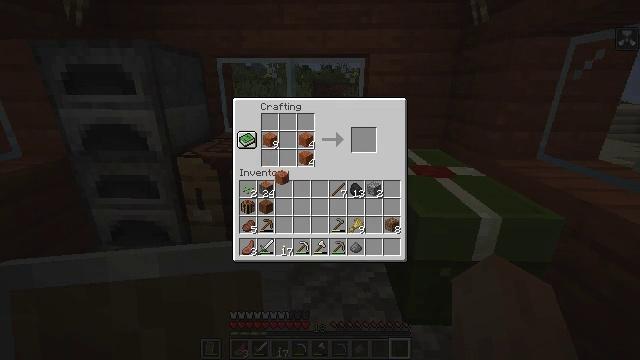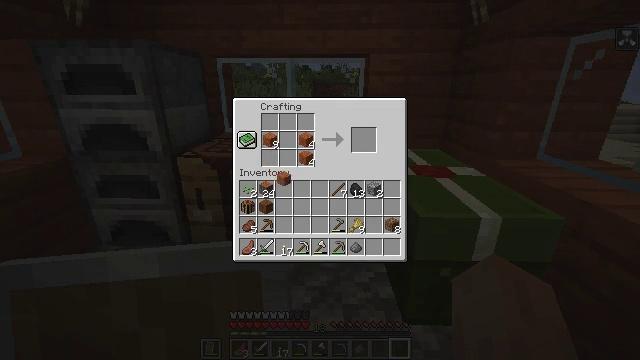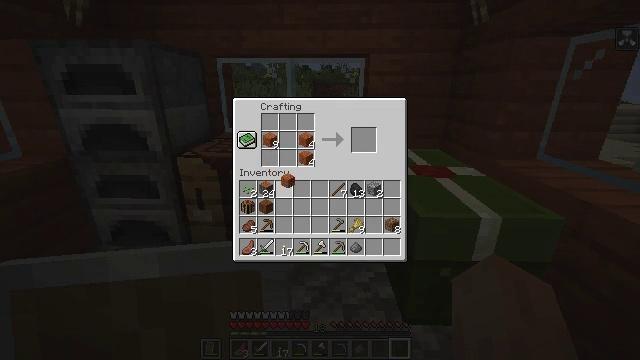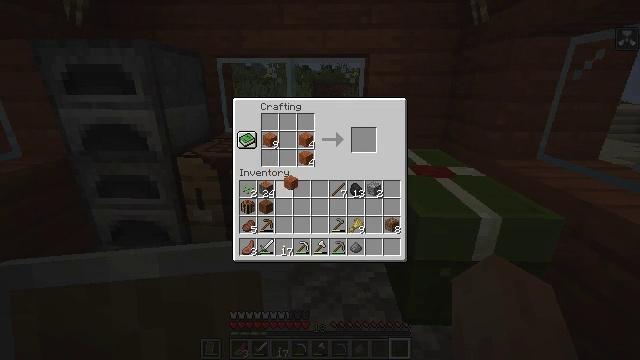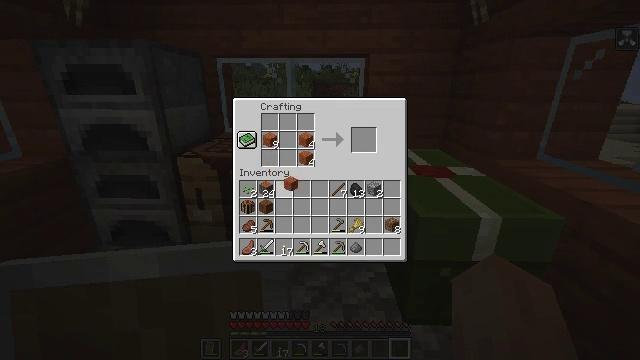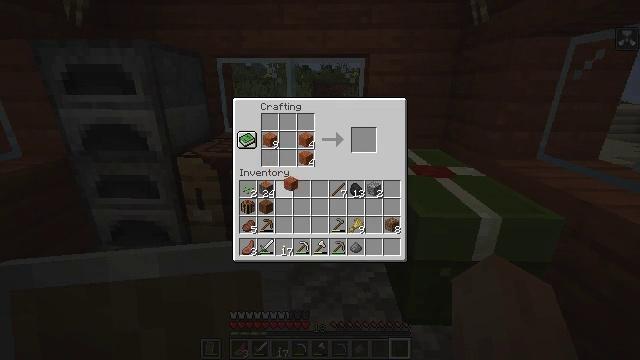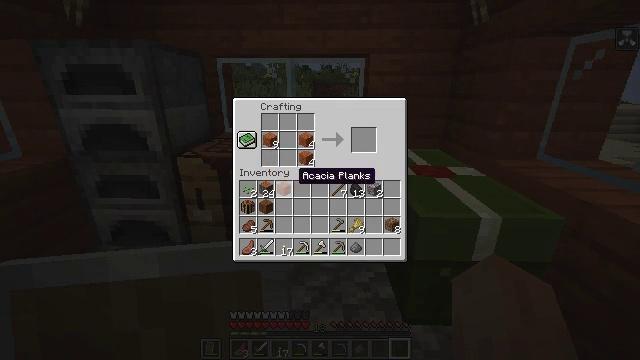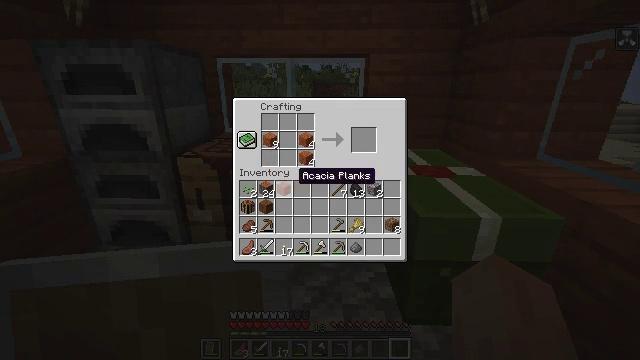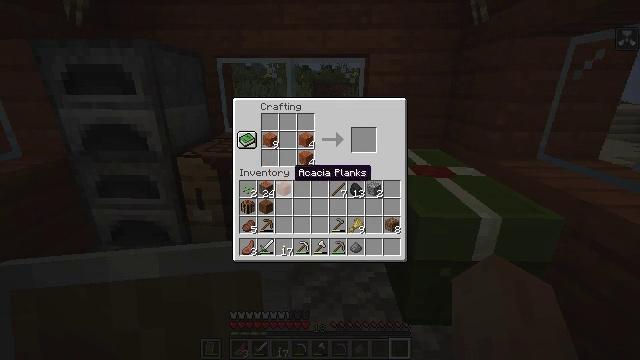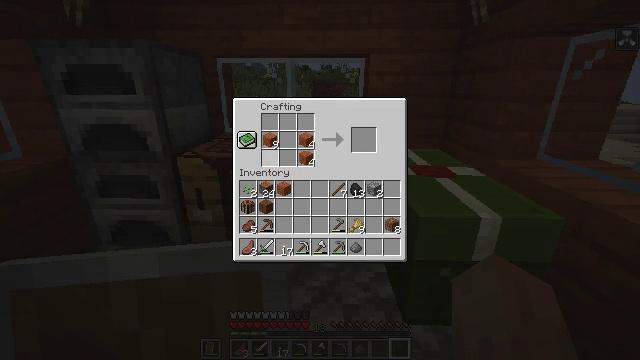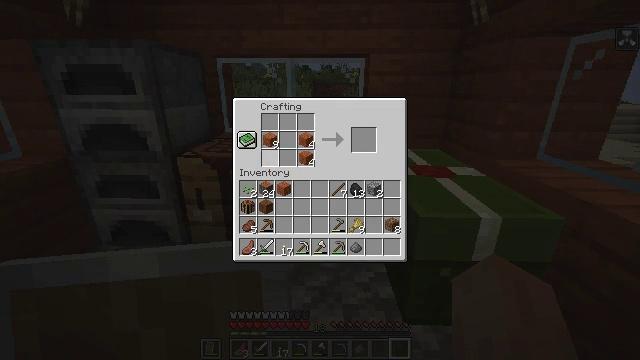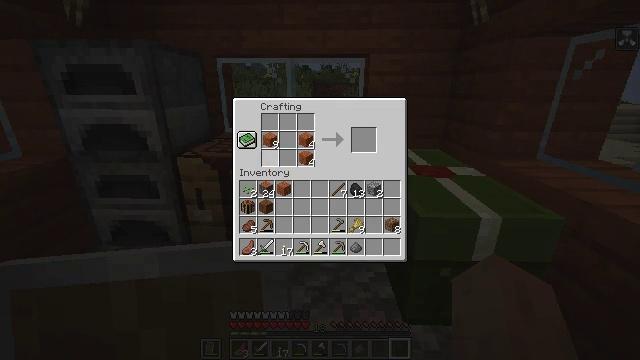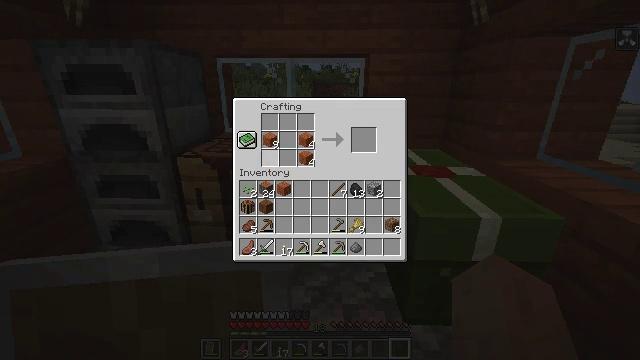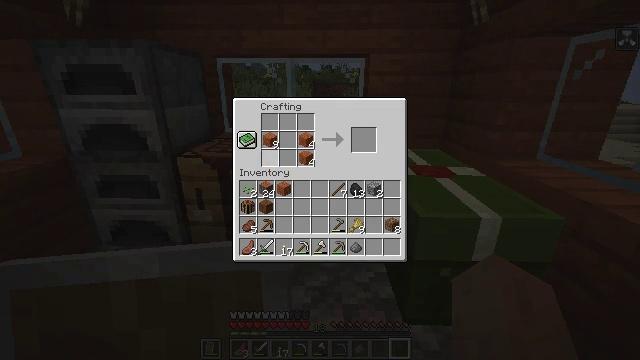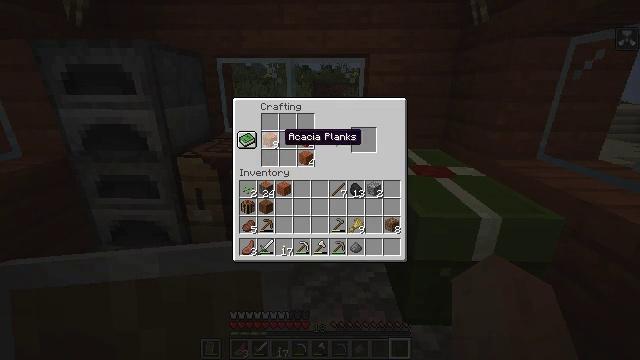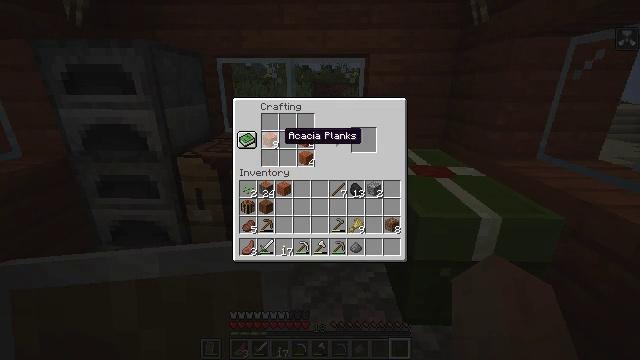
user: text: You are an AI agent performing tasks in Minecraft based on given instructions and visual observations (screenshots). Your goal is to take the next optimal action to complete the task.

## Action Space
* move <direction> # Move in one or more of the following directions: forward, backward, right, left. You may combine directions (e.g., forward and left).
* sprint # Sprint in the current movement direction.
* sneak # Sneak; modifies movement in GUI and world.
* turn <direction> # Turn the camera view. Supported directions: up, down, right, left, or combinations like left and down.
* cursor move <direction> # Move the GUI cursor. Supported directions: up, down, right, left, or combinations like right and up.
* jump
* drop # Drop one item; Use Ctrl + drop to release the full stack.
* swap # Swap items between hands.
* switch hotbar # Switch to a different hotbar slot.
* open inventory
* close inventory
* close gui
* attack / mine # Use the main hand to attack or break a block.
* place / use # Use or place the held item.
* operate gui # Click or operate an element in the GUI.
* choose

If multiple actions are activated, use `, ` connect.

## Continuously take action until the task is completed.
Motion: motion action
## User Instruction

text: Craft an acacia fence.
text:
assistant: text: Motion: no_op
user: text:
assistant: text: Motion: no_op
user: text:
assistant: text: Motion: no_op
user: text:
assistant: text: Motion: operate gui
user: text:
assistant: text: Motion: operate gui
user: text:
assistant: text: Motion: no_op
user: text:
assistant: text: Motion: no_op
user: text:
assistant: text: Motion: no_op
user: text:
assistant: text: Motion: cursor move left and up
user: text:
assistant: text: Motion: no_op
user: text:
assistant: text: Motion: no_op
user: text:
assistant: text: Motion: no_op
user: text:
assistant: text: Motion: no_op
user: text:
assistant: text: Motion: no_op
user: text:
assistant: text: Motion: no_op
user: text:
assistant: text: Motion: no_op
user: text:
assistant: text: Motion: no_op
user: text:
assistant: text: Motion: operate gui
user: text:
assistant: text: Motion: operate gui
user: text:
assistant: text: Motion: operate gui
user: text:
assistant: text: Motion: operate gui
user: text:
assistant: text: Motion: no_op
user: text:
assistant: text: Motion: no_op
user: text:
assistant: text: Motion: no_op
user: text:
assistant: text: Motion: no_op
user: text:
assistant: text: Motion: no_op
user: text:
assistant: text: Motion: no_op
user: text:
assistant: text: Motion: no_op
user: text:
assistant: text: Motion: no_op
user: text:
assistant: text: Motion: no_op